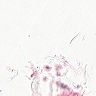
Metastatic tissue present: no